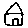
Label: house